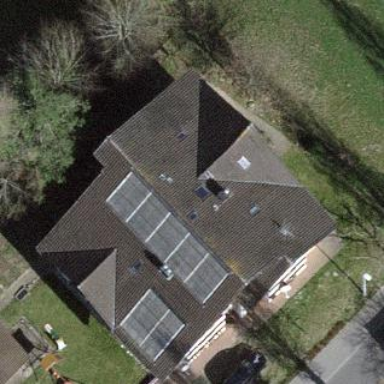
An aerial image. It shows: Solar power generator using photovoltaic panels.